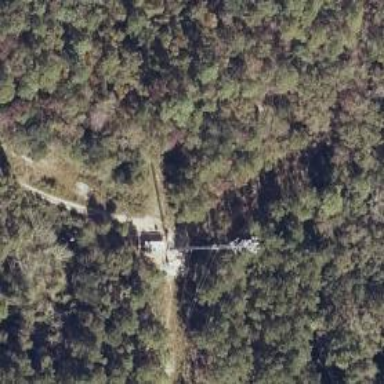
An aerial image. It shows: Mast tower used for communication.